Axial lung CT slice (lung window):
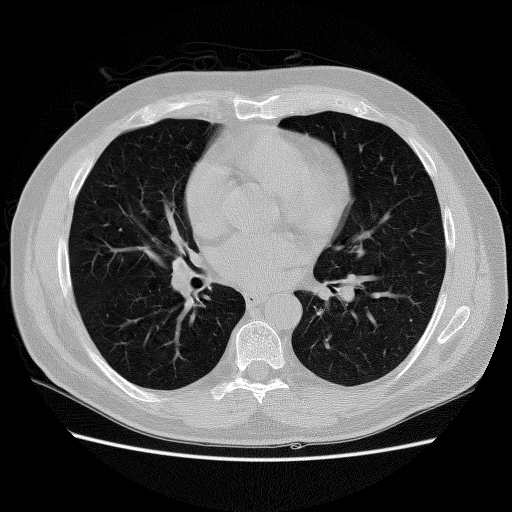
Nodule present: no